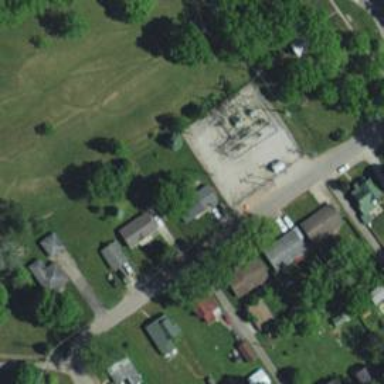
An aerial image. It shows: Substation surrounded by fence.